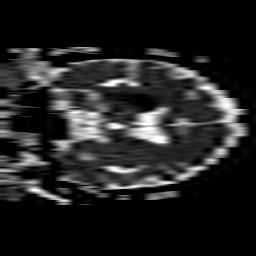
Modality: ADC
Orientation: coronal
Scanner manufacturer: philips
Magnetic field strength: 1.5 T
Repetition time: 3.461 s
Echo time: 0.07078 s